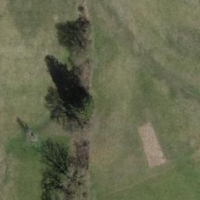
EUNIS habitat code: 23
Species observed at this site:
Pholidoptera griseoaptera
Chorthippus biguttulus
Ruspolia nitidula
Roeseliana roeselii